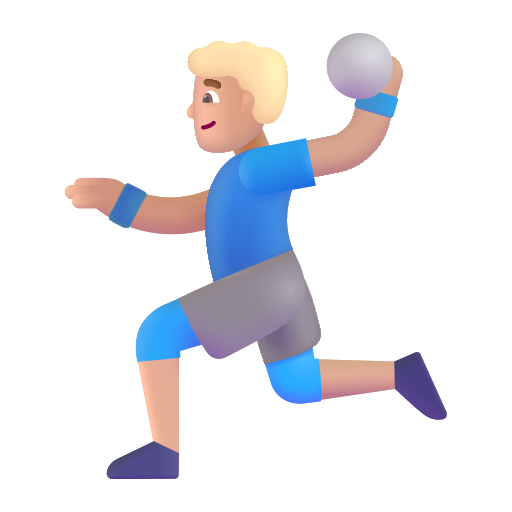
man playing handball color  light